Interaction volume radius: 5 \u00c5
Interaction volume height: 10 \u00c5
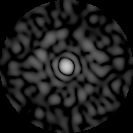
Disorder parameter: 0.843